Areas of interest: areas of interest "Commercial service"
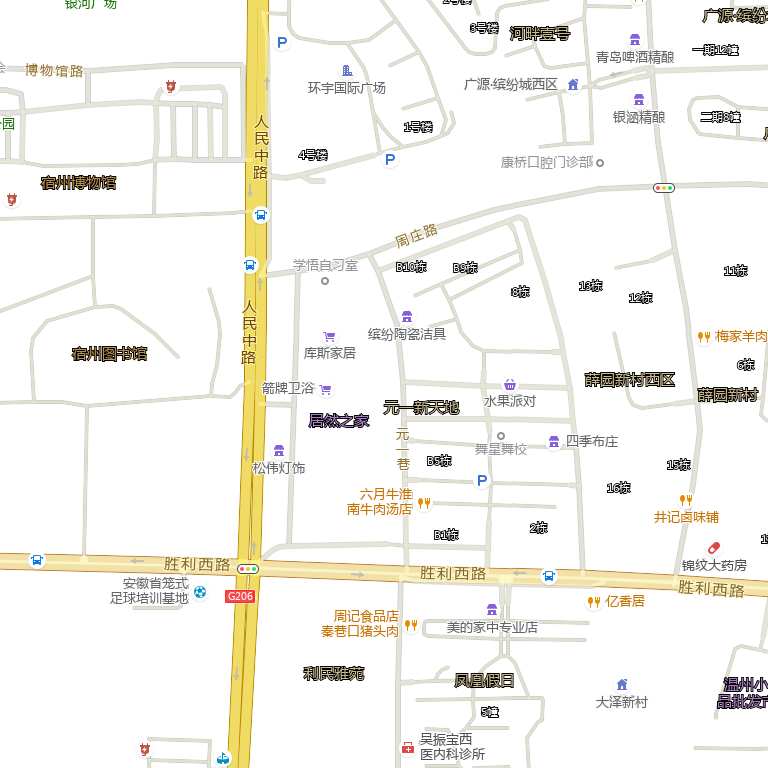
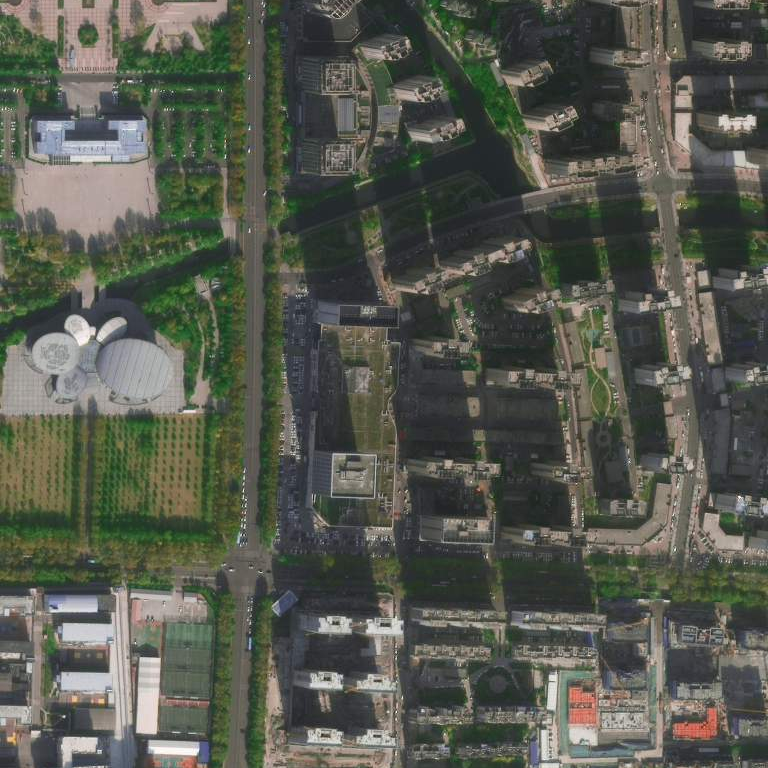